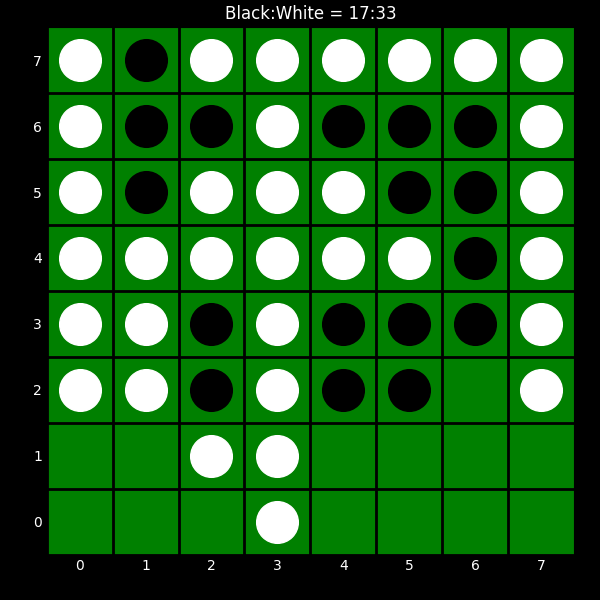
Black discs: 17
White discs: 33